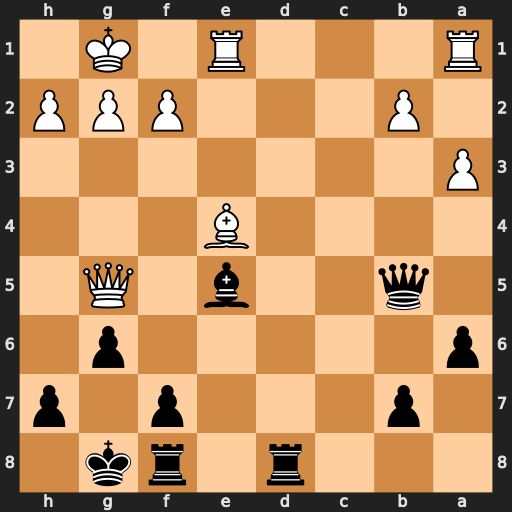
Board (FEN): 3r1rk1/1p3p1p/p5p1/1q2b1Q1/4B3/P7/1P3PPP/R3R1K1
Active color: b
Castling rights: -
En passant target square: -
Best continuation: Bxh2+ Kxh2 Qxg5